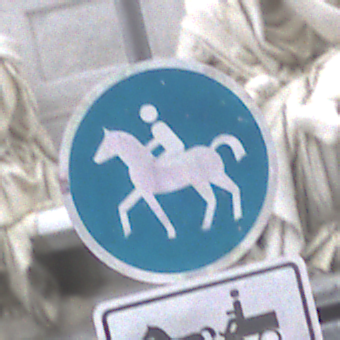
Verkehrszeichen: Reitweg
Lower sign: MehrspurigeFahrzeugeFrei9
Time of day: Midday
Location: Outdoor (Urban)
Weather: Overcast
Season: NotSpecified
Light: Natural